Question: I've been trying to make a horizontal bar chart using CorePlot in iOS.
I'm trying to find documentation but I cant seem to find anything good for this area. What else do I need to change if I make the bars horizontal? Is it simply a display things, or do I need to change data too?
These would be
- xRange, yRange- '-(NSNumber *)numberForPlot:(CPTPlot *)plot field:(NSUInteger)fieldEnum recordIndex:(NSUInteger)index' implementation
Here's what I have so far...
'''
#pragma mark -
#pragma mark - Chart behavior
-(void)initPlot {
[self configureGraph];
[self configurePlots];
[self configureAxes];
}
-(void)configureGraph {
CPTGraph *countryGraph = [[CPTXYGraph alloc] initWithFrame:self.countryGraph.bounds];
CPTGraph *timeZoneGraph = [[CPTXYGraph alloc] initWithFrame:self.timeZoneGraph.bounds];
countryGraph.plotAreaFrame.masksToBorder = NO;
timeZoneGraph.plotAreaFrame.masksToBorder = NO;
self.countryGraph.hostedGraph = countryGraph;
self.timeZoneGraph.hostedGraph = timeZoneGraph;
CPTXYPlotSpace *countryPlotSpace = (CPTXYPlotSpace *) countryGraph.defaultPlotSpace;
countryPlotSpace.xRange = [CPTPlotRange plotRangeWithLocation:CPTDecimalFromFloat(0.0) length:CPTDecimalFromFloat([self.countryData[0] count])];
countryPlotSpace.yRange = [CPTPlotRange plotRangeWithLocation:CPTDecimalFromFloat(0.0) length:CPTDecimalFromFloat([self.countryData count]*50)];
CPTXYPlotSpace *timeZonePlotSpace = (CPTXYPlotSpace *) timeZoneGraph.defaultPlotSpace;
timeZonePlotSpace.xRange = [CPTPlotRange plotRangeWithLocation:CPTDecimalFromFloat(0.0) length:CPTDecimalFromFloat([self.timeZoneData[0] count])];
timeZonePlotSpace.yRange = [CPTPlotRange plotRangeWithLocation:CPTDecimalFromFloat(0.0) length:CPTDecimalFromFloat([self.timeZoneData count]*50)];
}
-(void)configurePlots {
CPTBarPlot *countryPlot = [CPTBarPlot tubularBarPlotWithColor:[CPTColor colorWithComponentRed:19/255.0 green:221/255.0 blue:187/255.0 alpha:1] horizontalBars:YES];
countryPlot.identifier = @"CountryPlot";
CPTBarPlot *timeZonePlot = [CPTBarPlot tubularBarPlotWithColor:[CPTColor colorWithComponentRed:30/255.0 green:33/255.0 blue:36/255.0 alpha:1] horizontalBars:YES];
timeZonePlot.identifier = @"TimeZonePlot";
CPTMutableLineStyle *barLineStyle = [[CPTMutableLineStyle alloc] init];
barLineStyle.lineColor = [CPTColor whiteColor];
barLineStyle.lineWidth = 1.0;
CPTGraph *countryGraph = self.countryGraph.hostedGraph;
CPTGraph *timeZoneGraph = self.timeZoneGraph.hostedGraph;
countryPlot.dataSource = self;
countryPlot.delegate = self;
countryPlot.barWidth = CPTDecimalFromDouble(20);
countryPlot.baseValue = CPTDecimalFromString(@"0");
countryPlot.lineStyle = barLineStyle;
countryPlot.barOffset = CPTDecimalFromFloat(0.25f);
[countryGraph addPlot:countryPlot toPlotSpace:countryGraph.defaultPlotSpace];
timeZonePlot.dataSource = self;
timeZonePlot.delegate = self;
timeZonePlot.baseValue = CPTDecimalFromString(@"0");
timeZonePlot.barWidth = CPTDecimalFromDouble(20);
timeZonePlot.lineStyle = barLineStyle;
timeZonePlot.barOffset = CPTDecimalFromFloat(0.25f);
[timeZoneGraph addPlot:timeZonePlot toPlotSpace:timeZoneGraph.defaultPlotSpace];
}
-(void)configureAxes {
CPTMutableTextStyle *axisTitleStyle = [CPTMutableTextStyle textStyle];
axisTitleStyle.color = [CPTColor whiteColor];
axisTitleStyle.fontName = @"Helvetica-Bold";
axisTitleStyle.fontSize = 12.0f;
CPTMutableLineStyle *axisLineStyle = [CPTMutableLineStyle lineStyle];
axisLineStyle.lineWidth = 2.0f;
axisLineStyle.lineColor = [[CPTColor whiteColor] colorWithAlphaComponent:1];
CPTXYAxisSet *countryAxisSet = (CPTXYAxisSet *) self.countryGraph.hostedGraph.axisSet;
CPTXYAxis *x = countryAxisSet.xAxis;
x.labelingPolicy = CPTAxisLabelingPolicyNone;
x.axisLineStyle = axisLineStyle;
x.majorIntervalLength = CPTDecimalFromString(@"20");
CPTXYAxis *y = countryAxisSet.yAxis;
y.labelingPolicy = CPTAxisLabelingPolicyNone;
y.axisLineStyle = axisLineStyle;
y.majorIntervalLength = CPTDecimalFromString(@"50");
CPTXYAxisSet *timeZoneAxisSet = (CPTXYAxisSet *) self.timeZoneGraph.hostedGraph.axisSet;
CPTXYAxis *x2 = timeZoneAxisSet.xAxis;
x2.labelingPolicy = CPTAxisLabelingPolicyNone;
x2.axisLineStyle = axisLineStyle;
x2.majorIntervalLength = CPTDecimalFromString(@"20");
CPTXYAxis *y2 = timeZoneAxisSet.yAxis;
y2.labelingPolicy = CPTAxisLabelingPolicyNone;
y2.axisLineStyle = axisLineStyle;
y2.majorIntervalLength = CPTDecimalFromString(@"50");
}
#pragma mark - CPTPlotDataSource methods
-(NSUInteger)numberOfRecordsForPlot:(CPTPlot *)plot {
NSUInteger num = 0;
if ([plot.identifier isEqual:@"CountryPlot"]) {
num = self.countryData.count;
} else {
num = self.timeZoneData.count;
}
return num;
}
-(NSNumber *)numberForPlot:(CPTPlot *)plot field:(NSUInteger)fieldEnum recordIndex:(NSUInteger)index {
NSNumber *num = @0;
switch (fieldEnum) {
case CPTBarPlotFieldBarTip:
if ([plot.identifier isEqual:@"CountryPlot"]) {
num = [NSNumber numberWithInteger:[self.countryData[index] count]];
} else {
num = [NSNumber numberWithInteger:[self.timeZoneData[index] count]];
}
break;
default:
num = [NSNumber numberWithInteger:index];
break;
}
return num;
}
'''
Here's what it makes

And I'd prefer that the bars would be stacked up on top of each other with a small separation.... so what have I missed?
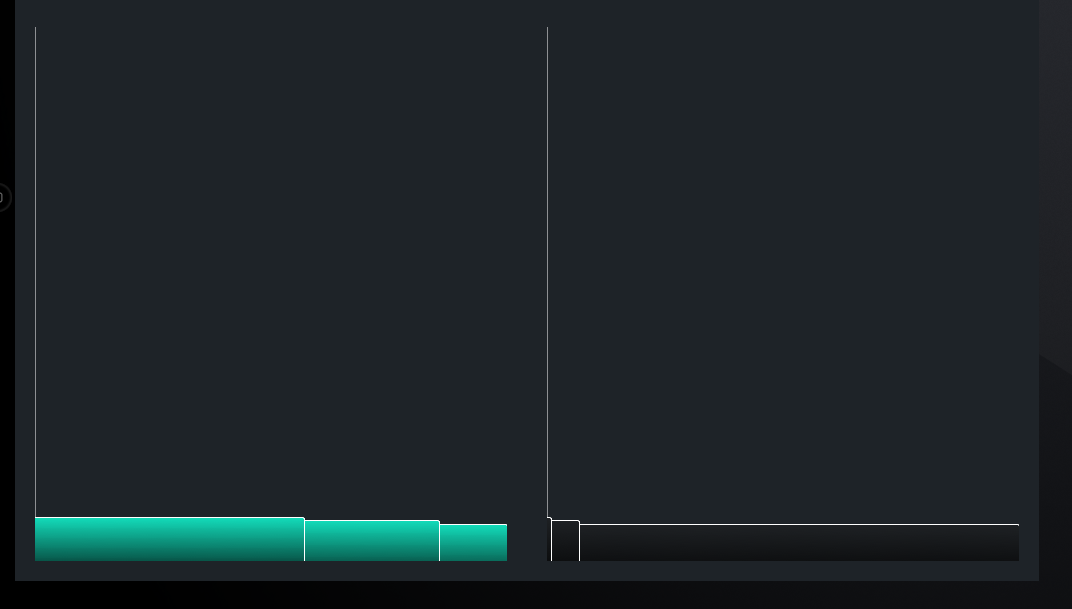
Answer: Set 'barsAreHorizontal' to 'YES' on the bar plot to make horizontal bars. Everything else is the same except the bar locations are now on the y-axis and the bar tip and base values are on the x-axis.